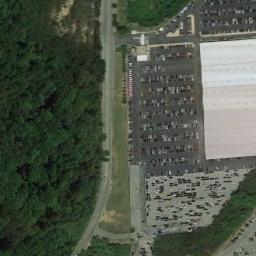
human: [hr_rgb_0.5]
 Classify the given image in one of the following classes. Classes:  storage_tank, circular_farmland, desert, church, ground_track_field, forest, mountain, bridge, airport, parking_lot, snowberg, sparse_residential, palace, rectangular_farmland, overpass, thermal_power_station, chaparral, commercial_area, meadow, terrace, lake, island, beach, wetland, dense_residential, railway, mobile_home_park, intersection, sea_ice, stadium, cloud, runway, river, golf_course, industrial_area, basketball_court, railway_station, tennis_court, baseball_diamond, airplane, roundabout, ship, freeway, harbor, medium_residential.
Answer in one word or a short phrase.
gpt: parking_lot